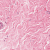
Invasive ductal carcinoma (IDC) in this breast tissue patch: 0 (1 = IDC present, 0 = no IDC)